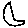
Label: moon